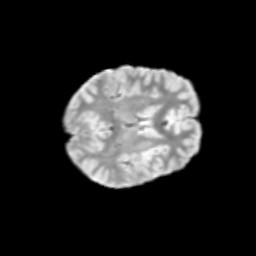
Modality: T2w
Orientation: axial
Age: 10
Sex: male
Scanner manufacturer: siemens
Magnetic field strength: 3 T
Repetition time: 3.8 s
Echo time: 0.07 s